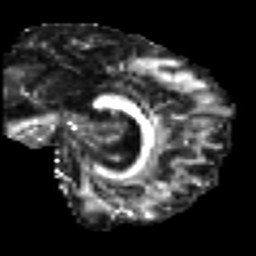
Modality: FA
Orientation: sagittal
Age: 45
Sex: female
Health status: healthy
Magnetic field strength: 3 T
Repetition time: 8.4 s
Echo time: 0.0926 s